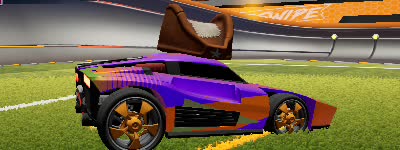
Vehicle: breakout